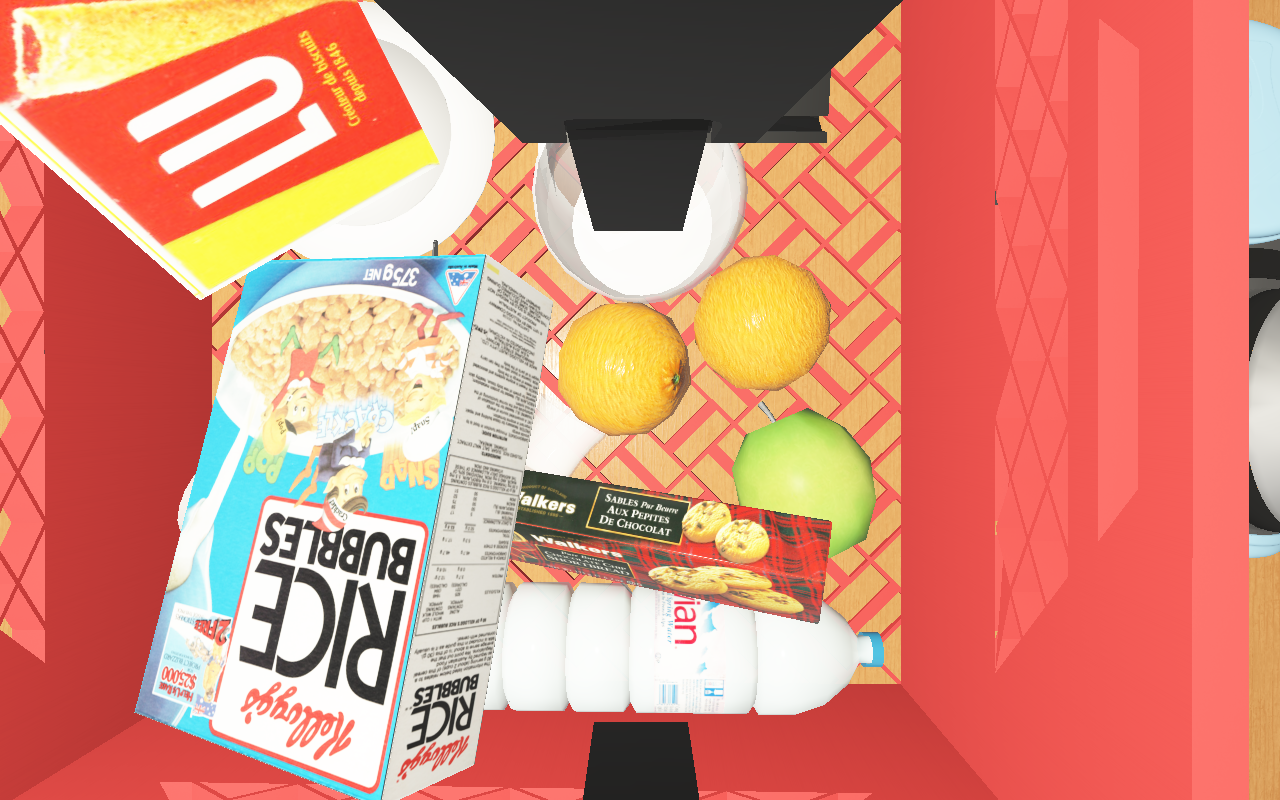
Objects in the scene:
water bottle
apple
orange
spoon
glass
wineglass
jam jar
cereal box
biscuit box